Field crop: maize
Growth stage: 2
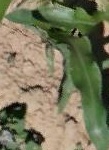
Species: maize